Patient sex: F
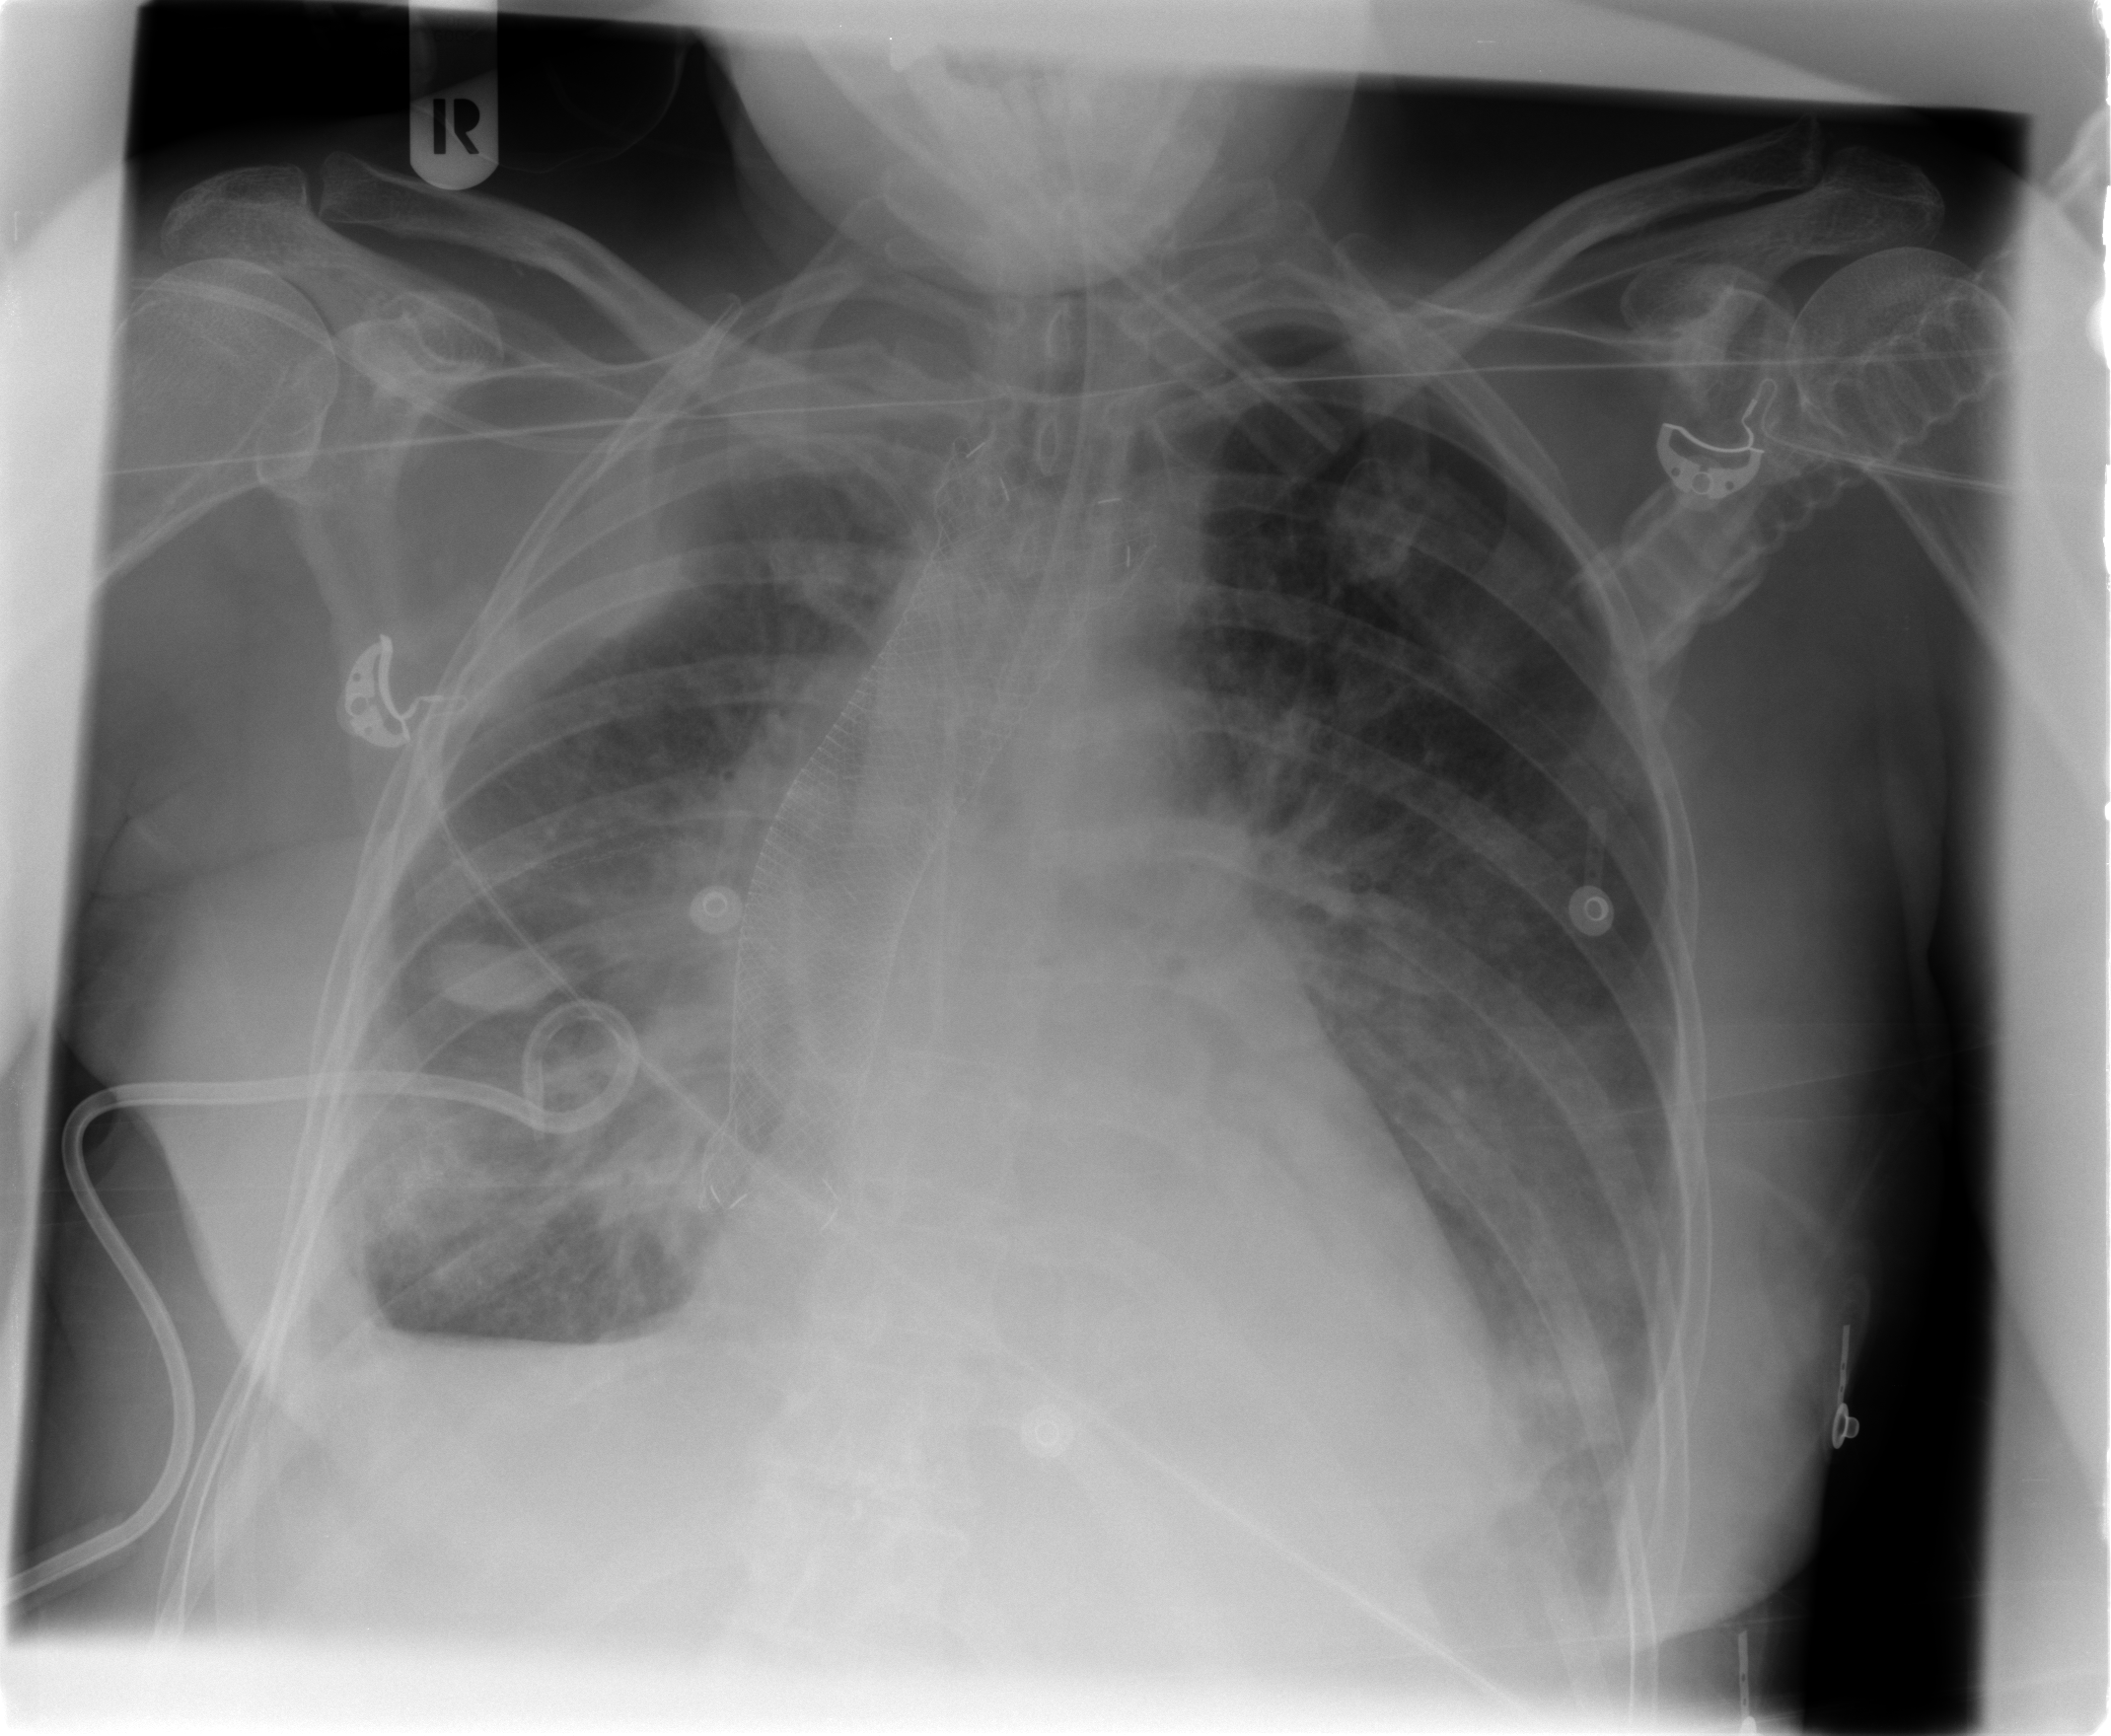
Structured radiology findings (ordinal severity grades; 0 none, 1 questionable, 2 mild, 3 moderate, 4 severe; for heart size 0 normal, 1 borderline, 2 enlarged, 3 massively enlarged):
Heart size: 0
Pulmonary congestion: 2
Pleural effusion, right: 3
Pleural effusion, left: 0
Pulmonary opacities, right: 3
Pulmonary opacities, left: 3
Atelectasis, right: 2
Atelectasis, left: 0